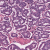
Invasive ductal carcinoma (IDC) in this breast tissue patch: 1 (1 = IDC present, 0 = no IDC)